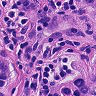
Metastatic tissue present: yes